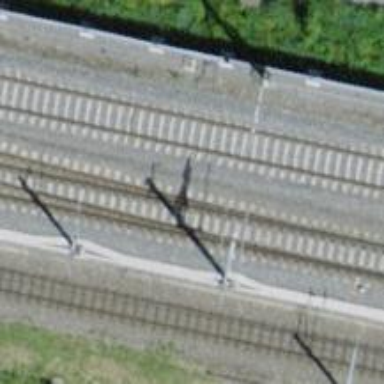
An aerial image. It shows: Single-track railway with electrified contact lines.